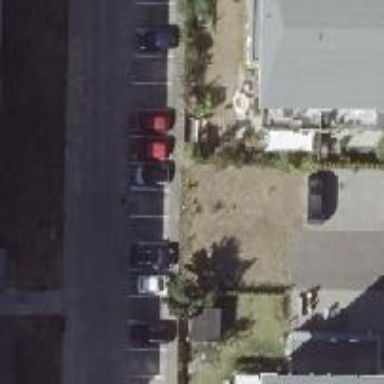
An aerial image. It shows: Parking area with surface.